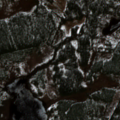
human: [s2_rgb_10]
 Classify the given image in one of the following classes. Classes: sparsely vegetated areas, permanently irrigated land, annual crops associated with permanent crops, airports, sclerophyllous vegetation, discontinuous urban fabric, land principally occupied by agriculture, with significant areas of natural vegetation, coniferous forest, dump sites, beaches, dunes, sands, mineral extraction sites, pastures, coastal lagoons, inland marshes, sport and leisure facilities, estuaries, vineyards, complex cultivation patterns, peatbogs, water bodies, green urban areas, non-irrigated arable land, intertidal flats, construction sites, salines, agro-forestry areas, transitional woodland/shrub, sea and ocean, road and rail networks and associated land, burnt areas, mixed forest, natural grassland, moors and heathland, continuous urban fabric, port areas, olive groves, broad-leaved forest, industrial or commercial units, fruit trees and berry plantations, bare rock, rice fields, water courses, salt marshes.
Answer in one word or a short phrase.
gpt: coniferous forest, mixed forest, transitional woodland/shrub, water bodies